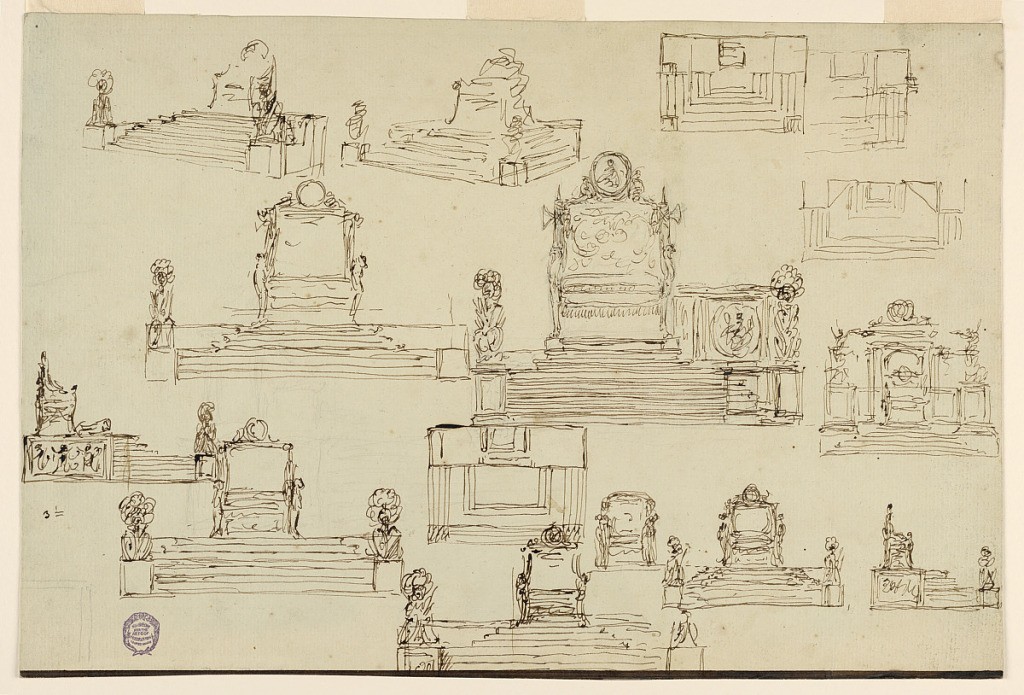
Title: Fifteen Sketches for a Throne
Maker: Giuseppe Barberi, Italian, 1746–1809
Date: ca. 1810
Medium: Pen and brown ink, graphite on off-white laid paper
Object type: Drawing
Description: Top row: two angle views and two plans of platforms with thrones. Center row: three elevation, a plan of platforms with thrones; the right part of an elevation suggests a parapet, another suggests a parapet and a niche behind the throne. Bottom: five side and front views suggesting pedestals with panopiles at the bottom of the steps; a plan; front view of the seat alone. Dark brown strip along the bottom edge.